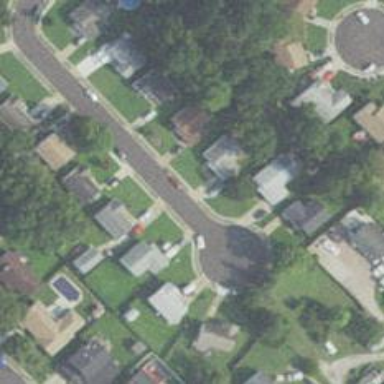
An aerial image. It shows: Residential area consisting of single-family homes.